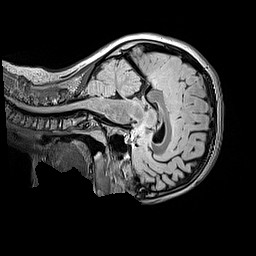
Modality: FLAIR
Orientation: sagittal
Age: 12
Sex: female
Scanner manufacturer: siemens
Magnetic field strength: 3 T
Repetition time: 5 s
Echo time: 0.388 s